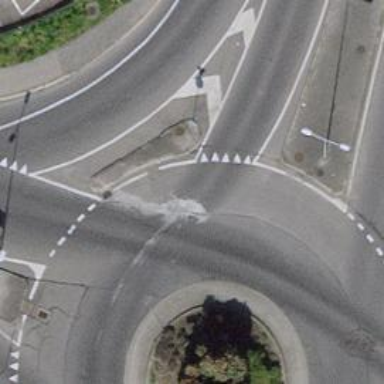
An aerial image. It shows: Secondary road with asphalt surface leading to roundabout.